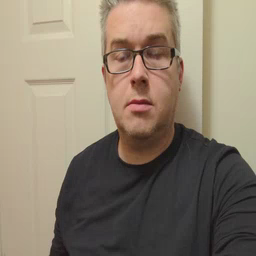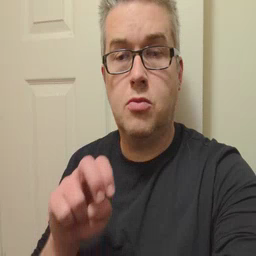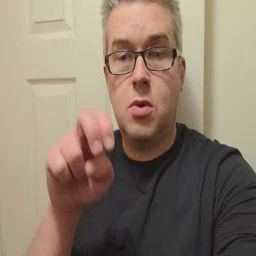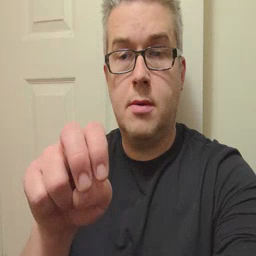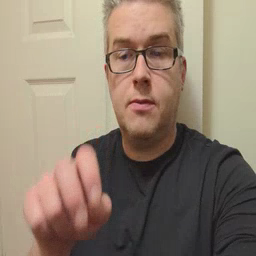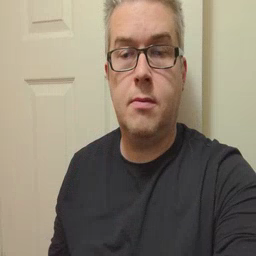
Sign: ride